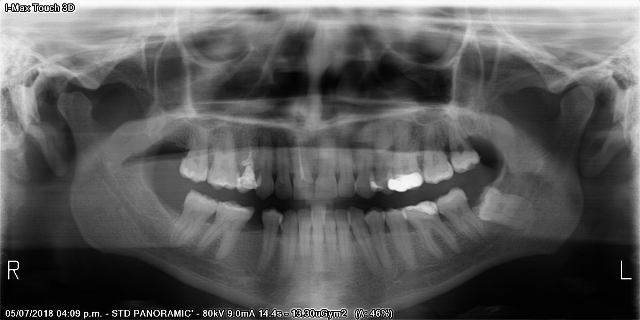
adult